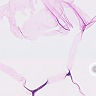
Metastatic tissue present: no